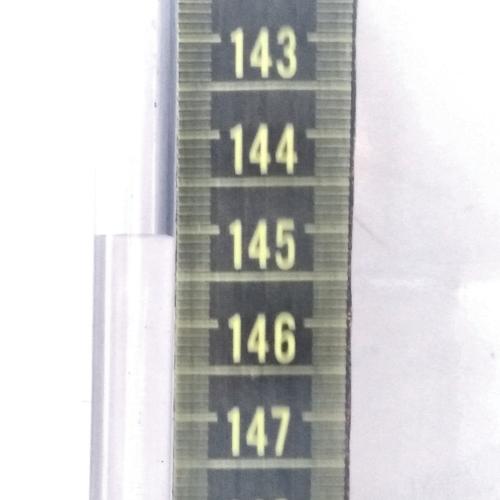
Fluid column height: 145.1 cm